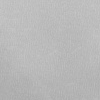
Atmospheric dust classification: dusty